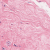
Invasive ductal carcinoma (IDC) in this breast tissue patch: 0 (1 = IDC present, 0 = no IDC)